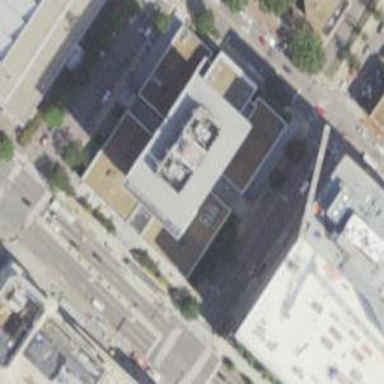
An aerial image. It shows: Town hall building.